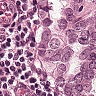
Metastatic tissue present: yes